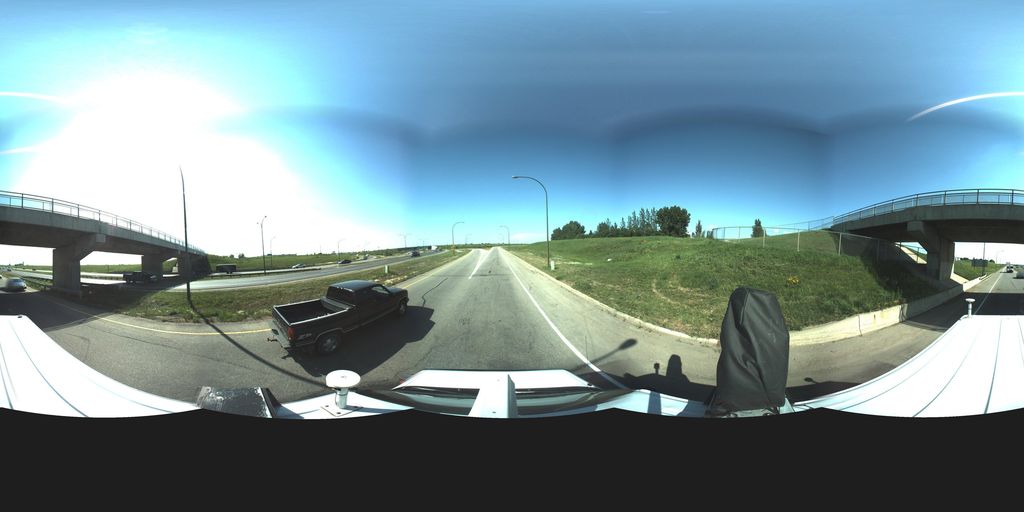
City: saskatoon